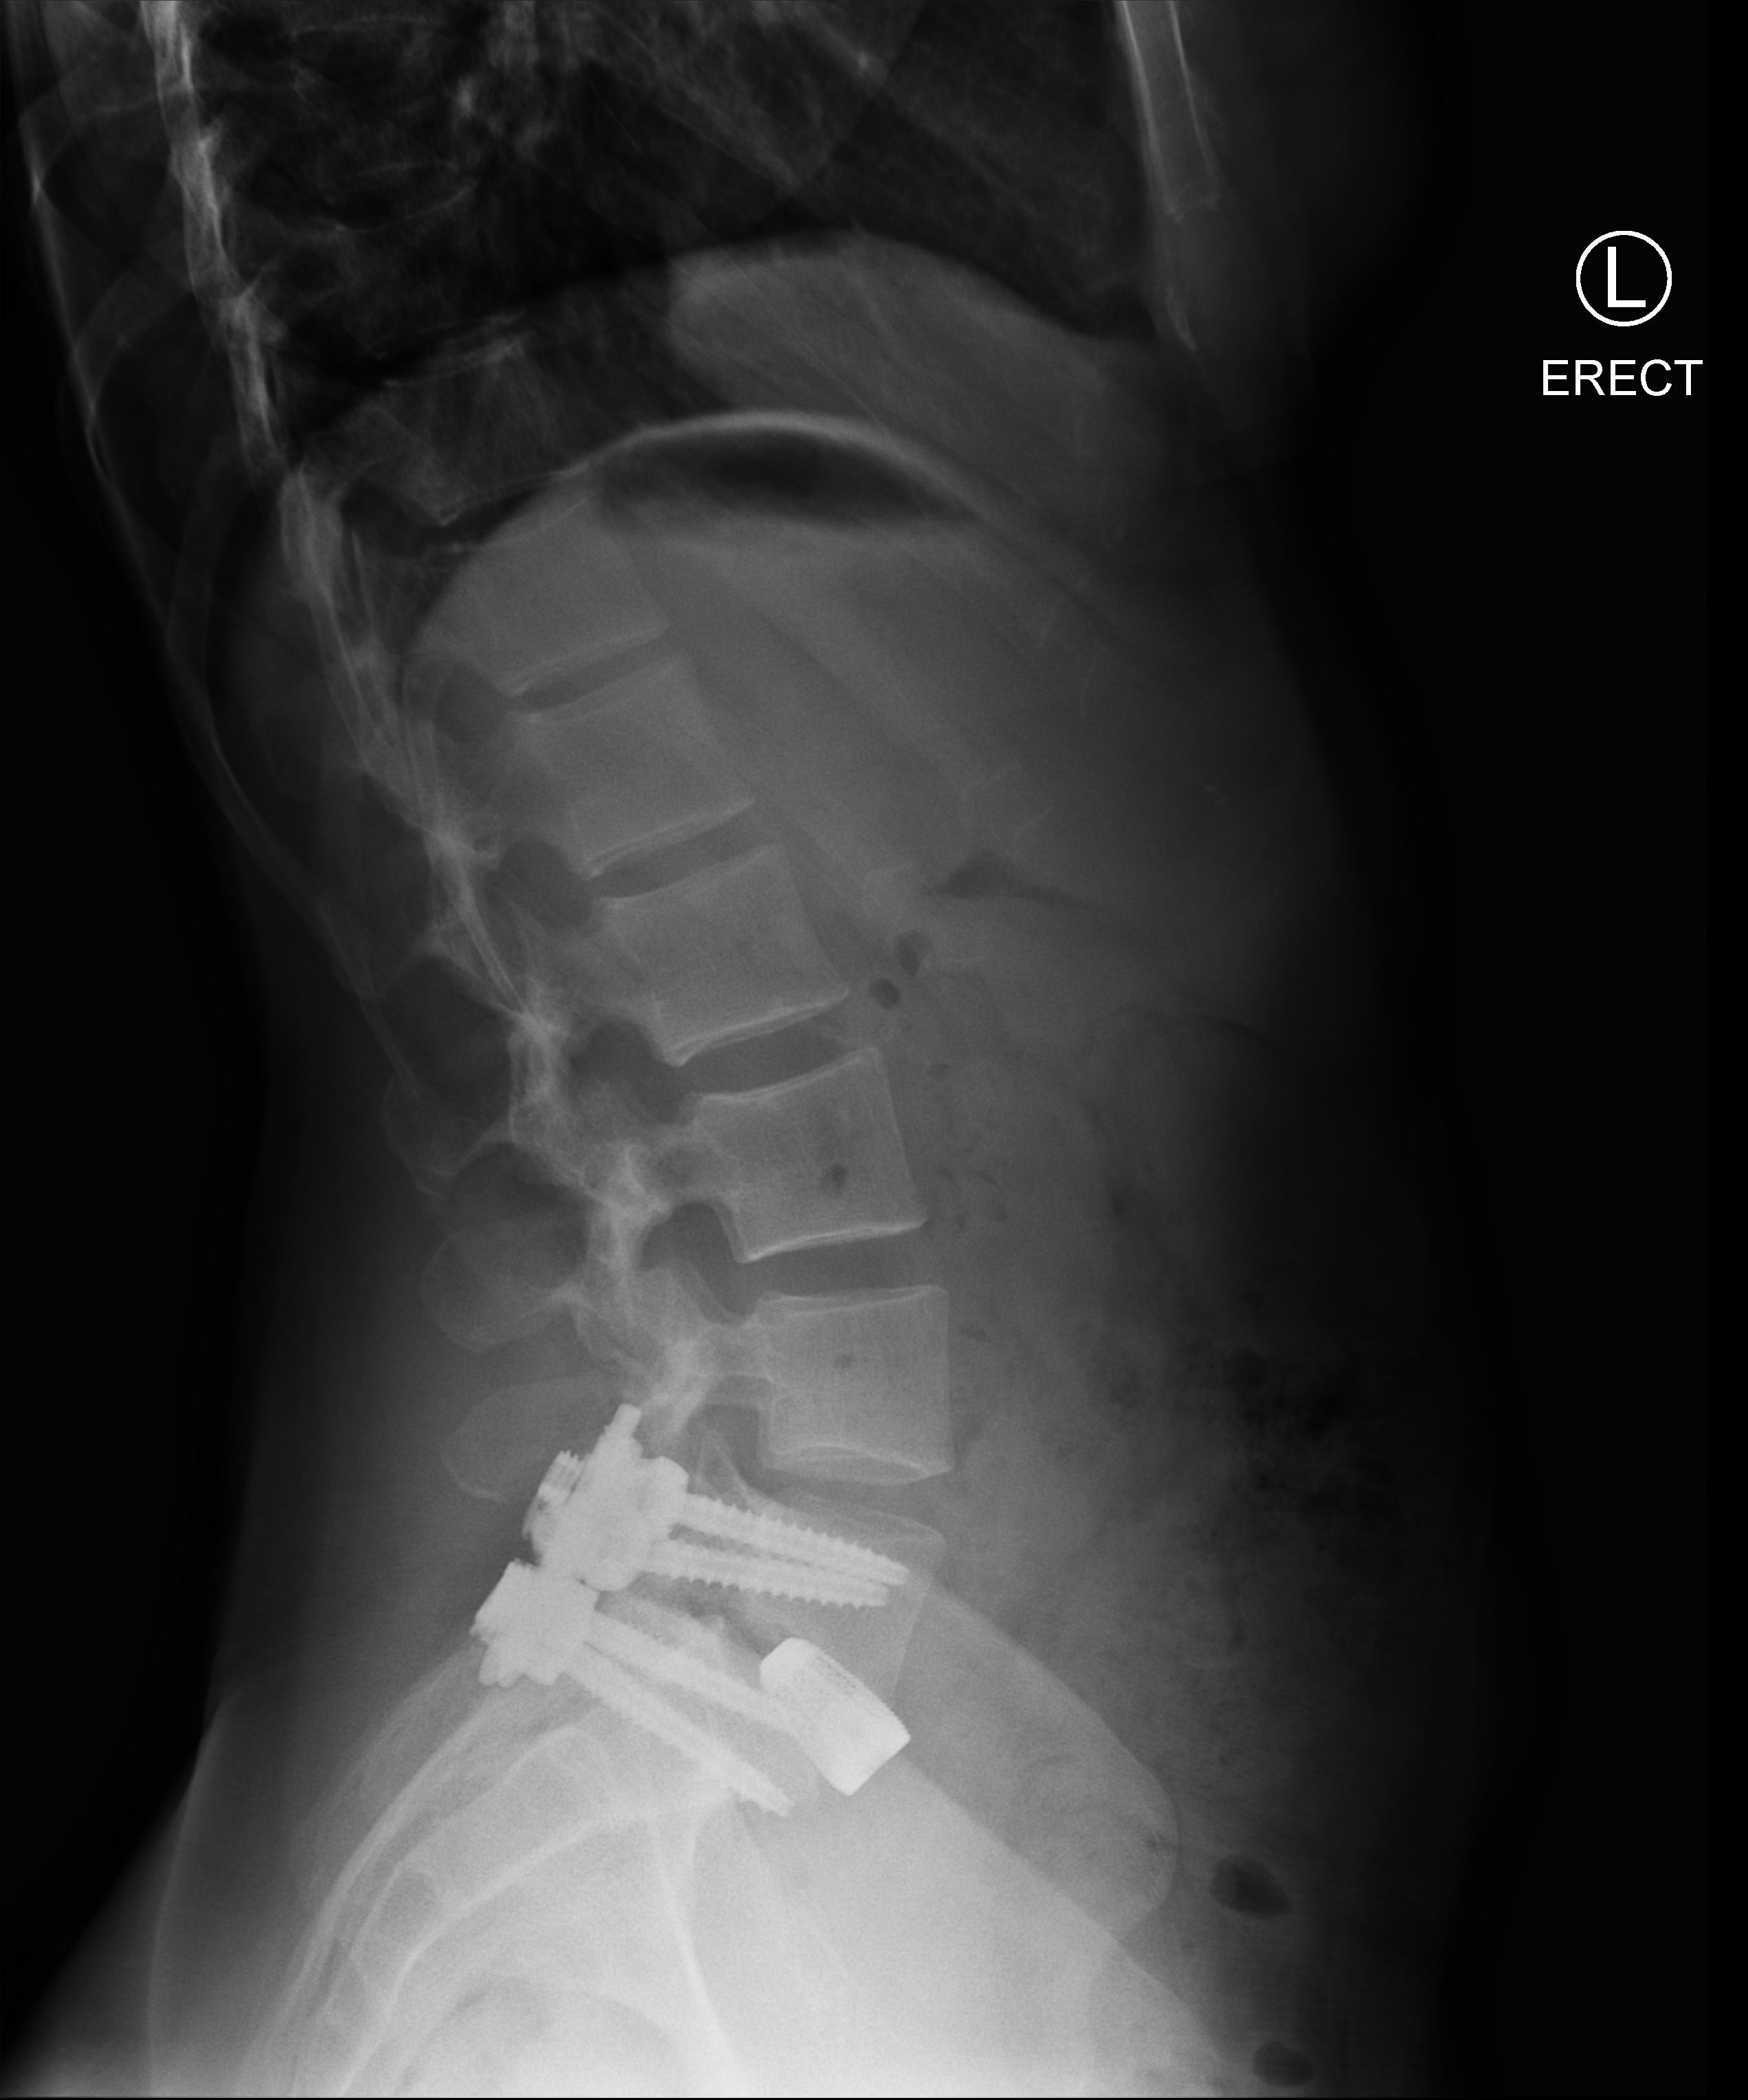
View: LATERAL
Implant manufacturer: orthofix firebird